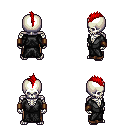
a pixel art fantasy rpg character, male body template, skeleton, gray robe, robe skirt, red mohawk hairstyle, leather bracers, four views (front, back, left, right), 2x2 character sprite sheet, small pixel art, hard edges, no anti-aliasing